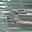
Label: 5